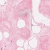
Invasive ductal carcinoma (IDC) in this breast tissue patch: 0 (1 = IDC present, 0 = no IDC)